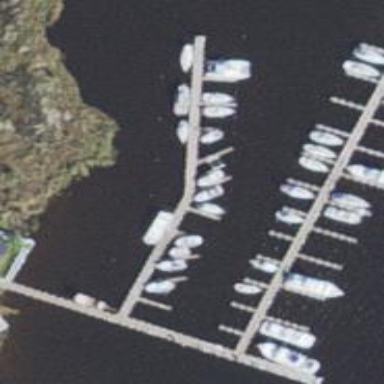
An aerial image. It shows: Pier with mooring facilities.